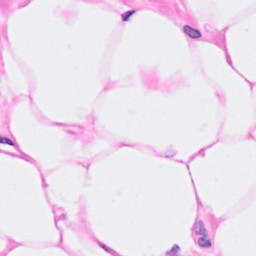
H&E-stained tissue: Breast